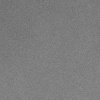
Atmospheric dust classification: dusty